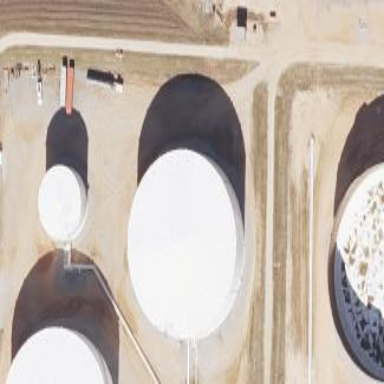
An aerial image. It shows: Storage tank created as man-made structure.